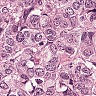
Metastatic tissue present: yes